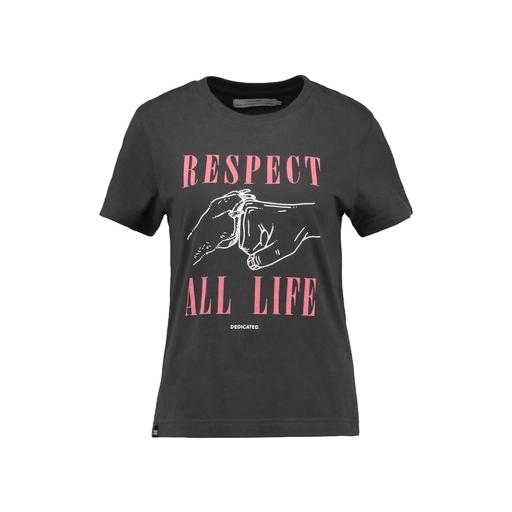
regular t-shirt, print t-shirt, graphic t-shirt, white background